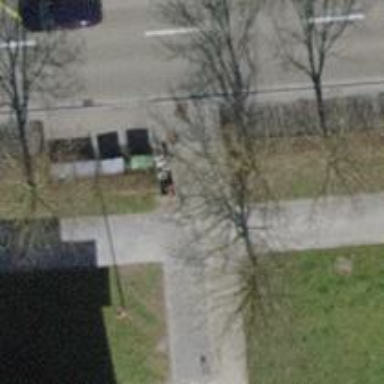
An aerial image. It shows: Footway with cobblestone surface.